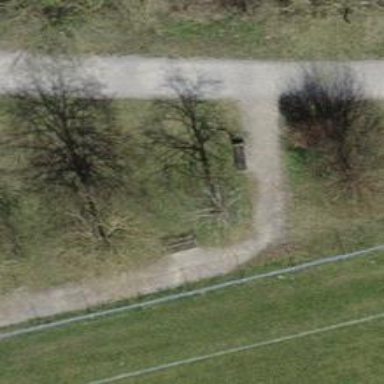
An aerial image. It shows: Bench.